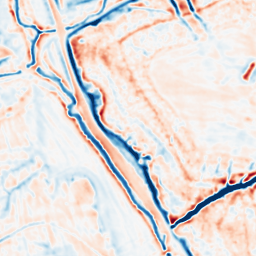
Category: multiscale
Decomposition family: dog_multiscale
Decomposition parameters: sigma_ratio: 1.4
n_scales: 4
base_sigma: 1
Upsampling method: bilinear
Upsampling parameters: scale: 8
Upsampling scale: 8